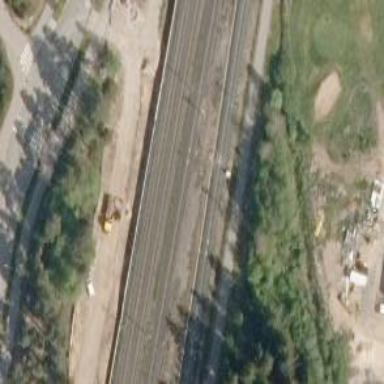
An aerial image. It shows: Railway signal.